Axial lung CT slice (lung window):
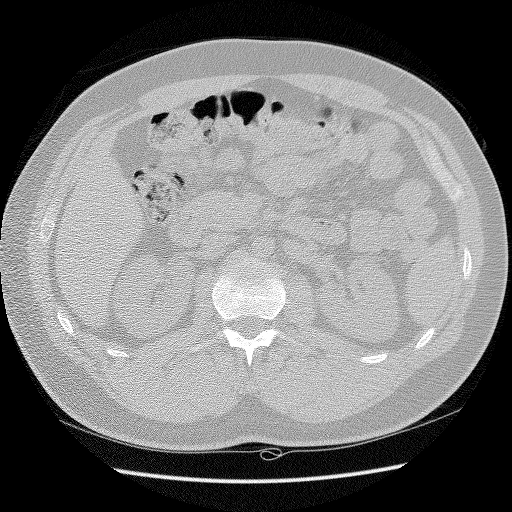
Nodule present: no